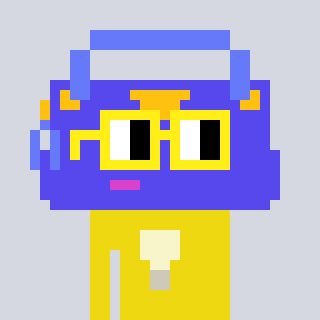
a pixel art character with square yellow glasses, a bag-shaped head and a yellow-colored body on a cool background